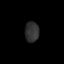
Tissue: lung
Cell type: Epithelial cells
Senescence score: 0.2291
Nuclear area (px): 281
Mean DAPI intensity: 48.715